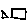
Label: square